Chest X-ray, PA view. Patient: 66 years old, sex M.
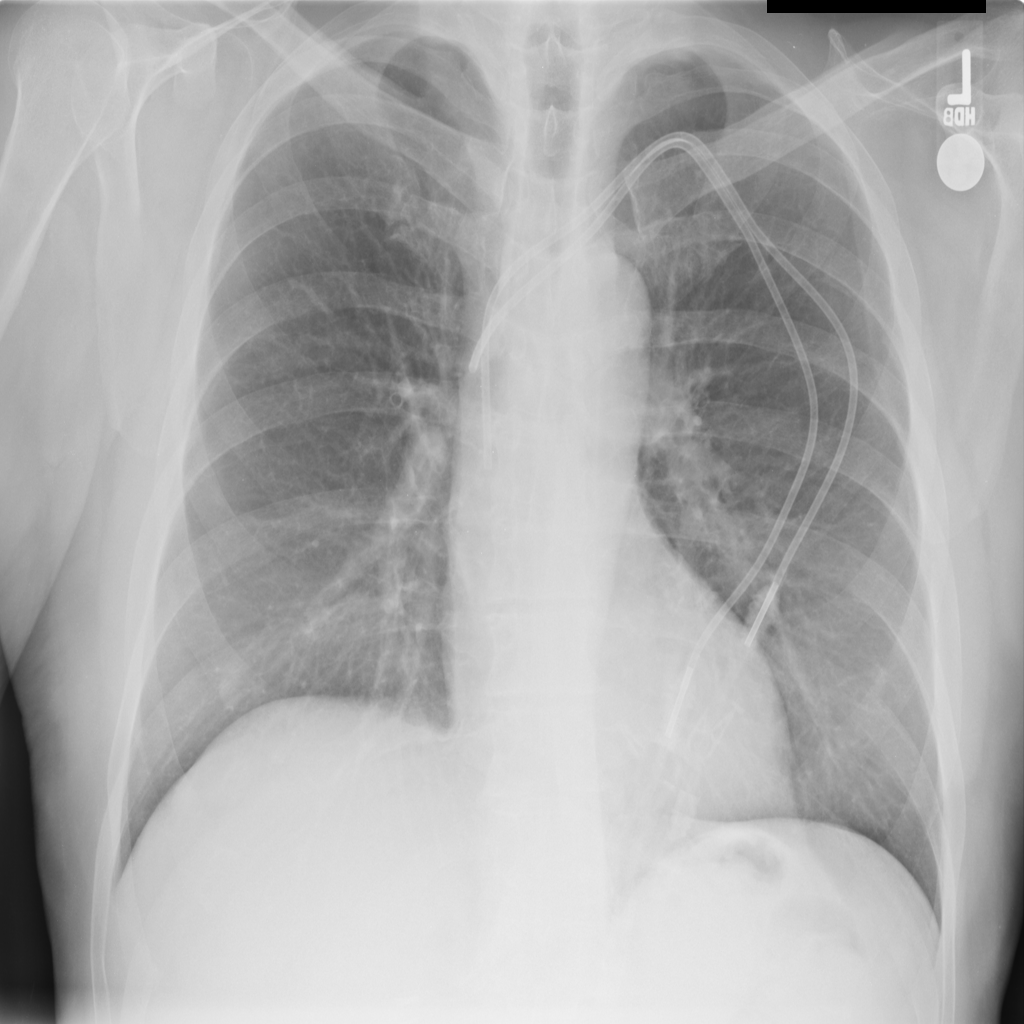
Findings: No Finding